Question:
The form have 3 variables: 'useredu_id[]' , 'useredu_qual[]' , 'useredu_detail[]' .
I try to set values to using JavaScript array which generated using jQuery ajax and the code is given below. But values are not stored
'''
var xx = 0;
var fieldHTML = ''
+ '<div class="form-row field_group">'
+ $(".field_group_copy").html()
+ '</div>';
$.each(data.result_qual, function(key, val1) {
var detail = data.result_detail[key];
$('input[name="useredu_id[]"]').eq(xx).val(key);
$('input[name="useredu_qual[]"]').eq(xx).val(val1);
$('input[name="useredu_detail[]"]').eq(xx).val(detail);
$('body').find('.field_group:last').after(fieldHTML);
++xx;
});
'''
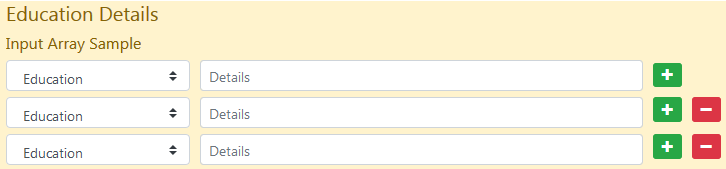
Answer: processData function will handle the response. I have added a test JSON . You can call the function from your ajaz success method. If it is in the given format. Else you need some small changes according to the response
'''
$(function(){
// let data be your json response from ajax call
var data = [
{id:1, qual:"BTECH", detail:"Engineering"},
{id:2, qual:"MTECH", detail:"Master Engineering"},
{id:3, qual:"BSC", detail:"Science"},
];
processData(data);
});
function processData(data){
$.each(data, function(index, value) {
var fieldHTML = ''
+ '<div class="form-row field_group">'
+ $(".field_group_copy").html()
+ '</div>';
$('body').find('.data-container').append(fieldHTML);
$('input[name="useredu_id[]"]').eq(index+1).val(value.id);
$('select[name="useredu_qual[]"]').eq(index+1).val(value.qual);
$('textarea[name="useredu_detail[]"]').eq(index+1).val(value.detail);
});
}
'''
'''
.hide{
display:none;
}
'''
'''
<script src="https://ajax.googleapis.com/ajax/libs/jquery/2.1.1/jquery.min.js"></script>
<div class="form-row field_group_copy hide">
<input name="useredu_id[]" type="hidden">
<select name="useredu_qual[]">
<option value="">Select Qualification</option>
<option value="BTECH">B.Tech</option>
<option value="MTECH">M.Tech</option>
<option value="BSC">B.S.C</option>
<option value="MSC">M.S.C</option>
</select>
<textarea name="useredu_detail[]"></textarea>
</div>
<div class="data-container">
</div>
'''